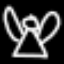
Label: angel